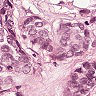
Metastatic tissue present: yes